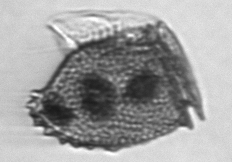
Label: Dinophysis_norvegica